Question: I looked at all of the prior answers in SO for an answer to this question: I have created a workspace, added Kal and added a NEW project, an empty tab bar application. Both successfully; but when I try to do a run on my project, nothing happens (the "bong" from pressing an invalid key occurs), like it's not eligible to be run!
Q1: Do I have to create the workspace, , then add Kal? Or is there a setting to indicate that my project depends on Kal, therefore my project is the main project? (When I try to add Kal as a dependency to my project, nothing shows up in the pop-up window).
Q2: Because this is a workspace, I understand that XCode takes care of the linker settings; do I still have to make all the changes to the search paths, as indicated in the Kal docs?
Here is what my scheme looks like:

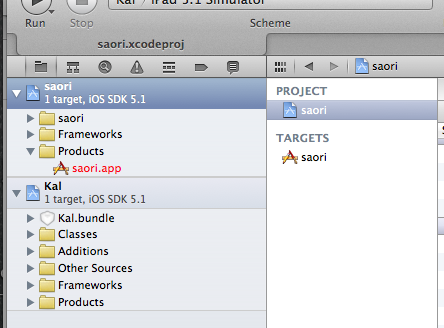
Answer: Try using " + shift + ."( + <) followed by pressing "Manage Schemes..." in the left of the popup that appears then pressing the + above "Edit..." in the new popup in the next popup() hit the picker next to target select Soari under the Soari.xcodeproj and naming it whatever you like. Next in the top left corner of Xcode clicking the button with your project's title adjacent to the build/run and stop button will open up the scheme selector. If you're in a workspace it is normal that your projects have separate schemes but adding it should've fixed that.